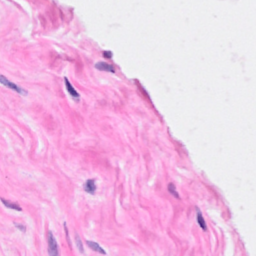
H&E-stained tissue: Breast